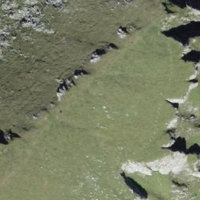
EUNIS habitat code: 26
Species observed at this site:
Papilio machaon
Aster alpinus
Leontopodium nivale